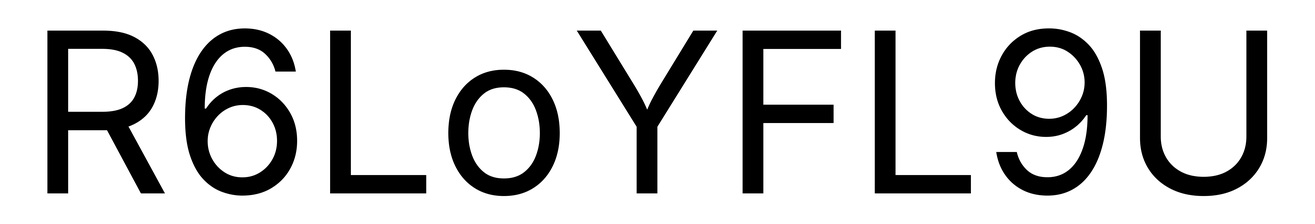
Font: Inter_Regular